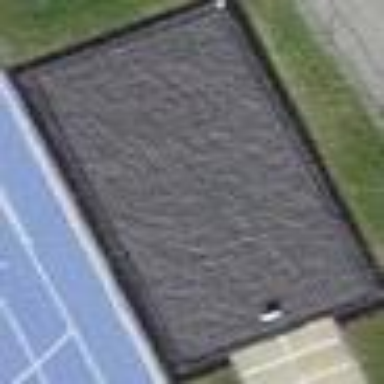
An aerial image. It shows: Sandy athletics pitch used for long jump and triple jump.